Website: lowes
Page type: order-returns
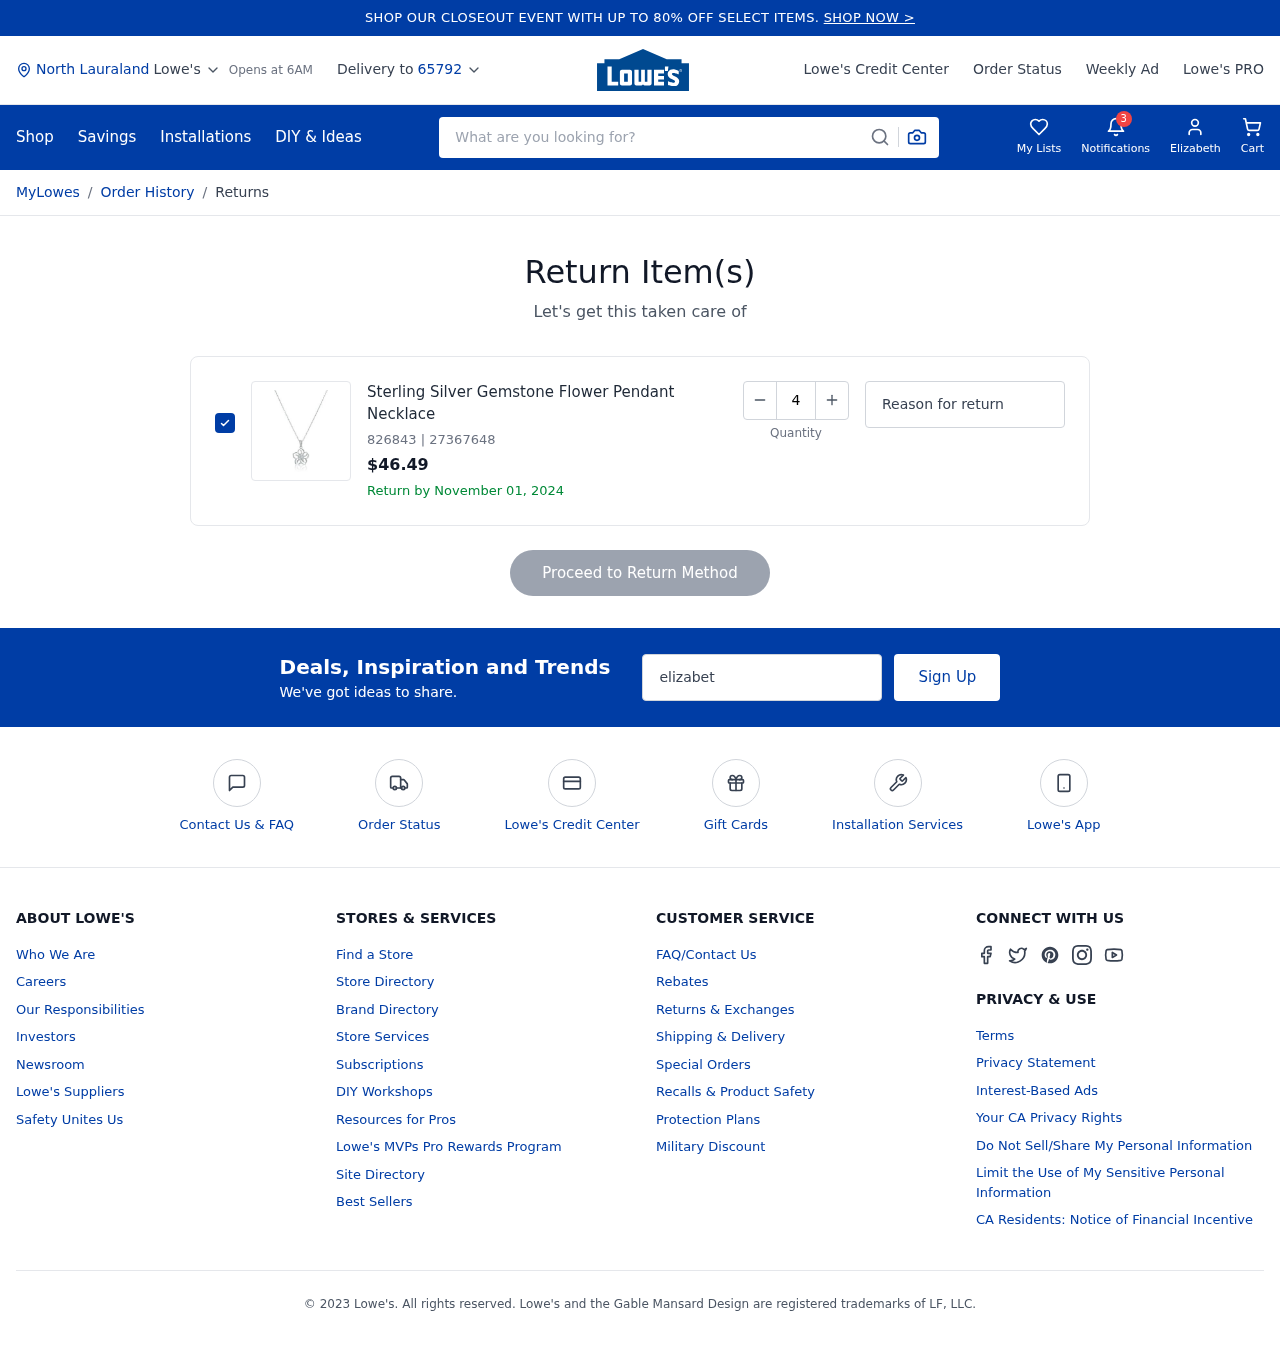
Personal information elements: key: PII_CITY
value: North Lauraland
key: PII_FIRSTNAME
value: Elizabeth
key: PII_POSTCODE
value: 65792
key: PII_EMAIL
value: elizabeth_young@yahoo.com
Product elements: key: PRODUCT1_NAME
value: Sterling Silver Gemstone Flower Pendant Necklace
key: PRODUCT1_PRICE
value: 46.49
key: PRODUCT1_ITEM_NUMBER
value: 826843
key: PRODUCT1_MODEL_NUMBER
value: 27367648
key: PRODUCT1_QUANTITY
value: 4
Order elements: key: ORDER_RETURN_BY_DATE
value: November 01, 2024